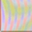
Piece: xx